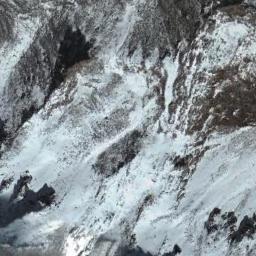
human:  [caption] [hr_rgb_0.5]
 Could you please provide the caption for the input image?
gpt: White snow and brown bare ground intersect on the snow mountain .

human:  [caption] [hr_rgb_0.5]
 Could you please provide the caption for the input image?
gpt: The snowberg is covered with snow and ice .

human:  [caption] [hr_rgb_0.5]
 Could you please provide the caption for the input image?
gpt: The snow berg is consist of bare land and white snow .

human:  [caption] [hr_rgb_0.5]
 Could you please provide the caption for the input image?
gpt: There is snow on the part of the snowberg .

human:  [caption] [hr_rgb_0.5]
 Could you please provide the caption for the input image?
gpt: There are much snow and some bare land on the snowberg .